Question: I used a plug-in of Eclipse to create the class diagram of this code:
'''
public class ButtonGrid
{
private static int difficulty, moveleft, Counter, treasure_x , treasure_y;
private static String message;
JTextField tf = new JTextField();
public static JTextField tf2 = new JTextField();
JFrame frame = new JFrame(); //creation of the main game window
JPanel panel = new JPanel();
JPanel panel2 = new JPanel(new FlowLayout());
JPanel panel3 = new JPanel();
JLabel hint = new JLabel("Hint:");
JButton[][] grid; //grid buttons
public ButtonGrid (int width, int length)
{
}
ActionListener al = new ActionListener() //Action listener for the buttongrid
{
public void actionPerformed(ActionEvent e)
{
}
};
ActionListener al2 = new ActionListener() // Action listener for the reset button
{
public void actionPerformed (ActionEvent e)
{
}
}
};
public static void main (String[] args)
{
}
'''
I cut some useless parts to reduce the size. The diagram that Eclipse draw is this one:

Do you think it's correct? I'm wondering because i thougth the ActionListeners were considered sub-classes, and also the ActionListener in the main method is not showed, but maybe it's just me not understanding how class diagrams work.
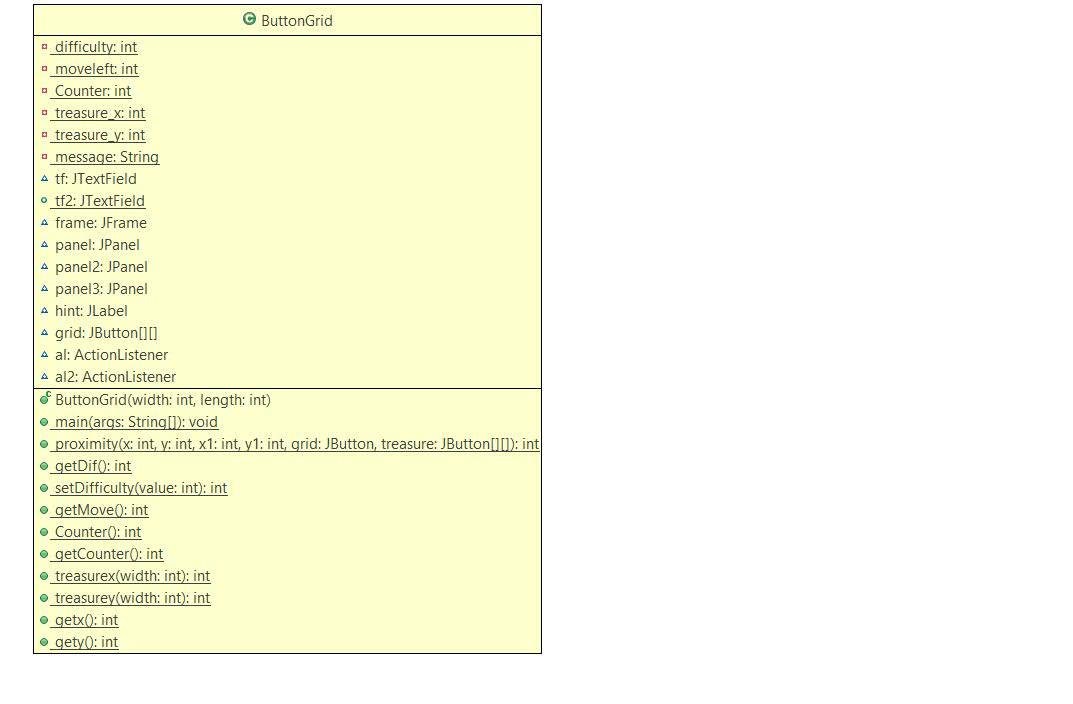
Answer: It looks right to me. The ActionListeners you have defined are anonymous classes for your protected attributes a1, and a2. Basically what the anonymous classes are doing is subclassing the ActionListener class. These new, unnamed classes are set to a1, and a2. That is why they show up the way they do in the class diagram. Also the reason that the one in your main method isn't showing up, is that anonymous ActionListener is a local variable to your main function.
Here is some information that Oracle: has about anonymous classes (<URL>
Hope this help, good luck with your programming.